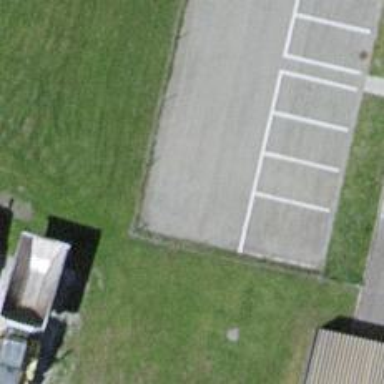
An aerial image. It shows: Road serving as parking aisle.